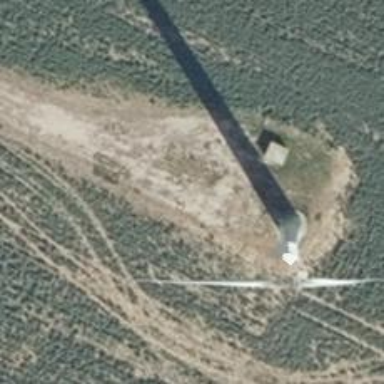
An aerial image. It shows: Wind generator powered by horizontal-axis wind turbine.